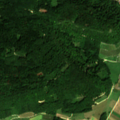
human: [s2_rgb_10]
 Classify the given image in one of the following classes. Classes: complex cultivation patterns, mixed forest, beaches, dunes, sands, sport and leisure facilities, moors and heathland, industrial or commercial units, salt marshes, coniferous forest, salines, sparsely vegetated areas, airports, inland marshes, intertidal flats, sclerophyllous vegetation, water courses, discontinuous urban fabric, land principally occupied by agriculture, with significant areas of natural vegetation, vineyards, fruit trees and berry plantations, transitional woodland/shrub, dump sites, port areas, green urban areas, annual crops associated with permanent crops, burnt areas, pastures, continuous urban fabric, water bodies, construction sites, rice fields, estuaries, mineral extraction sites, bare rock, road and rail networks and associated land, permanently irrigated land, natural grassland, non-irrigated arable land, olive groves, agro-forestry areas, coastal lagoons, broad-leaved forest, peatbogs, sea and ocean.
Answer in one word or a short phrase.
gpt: discontinuous urban fabric, non-irrigated arable land, coniferous forest, mixed forest